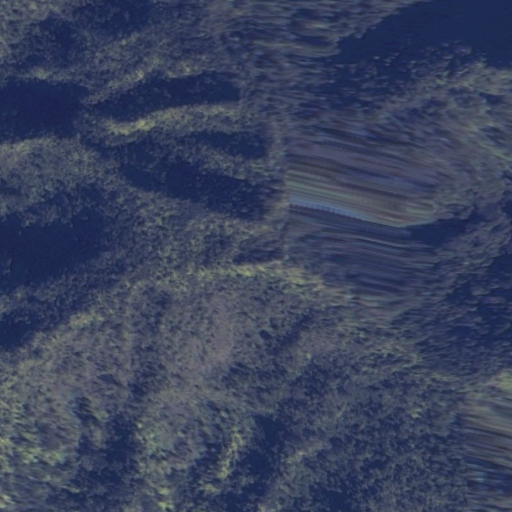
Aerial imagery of mountain in Hawaii named Puʻukamaha containing only unknown